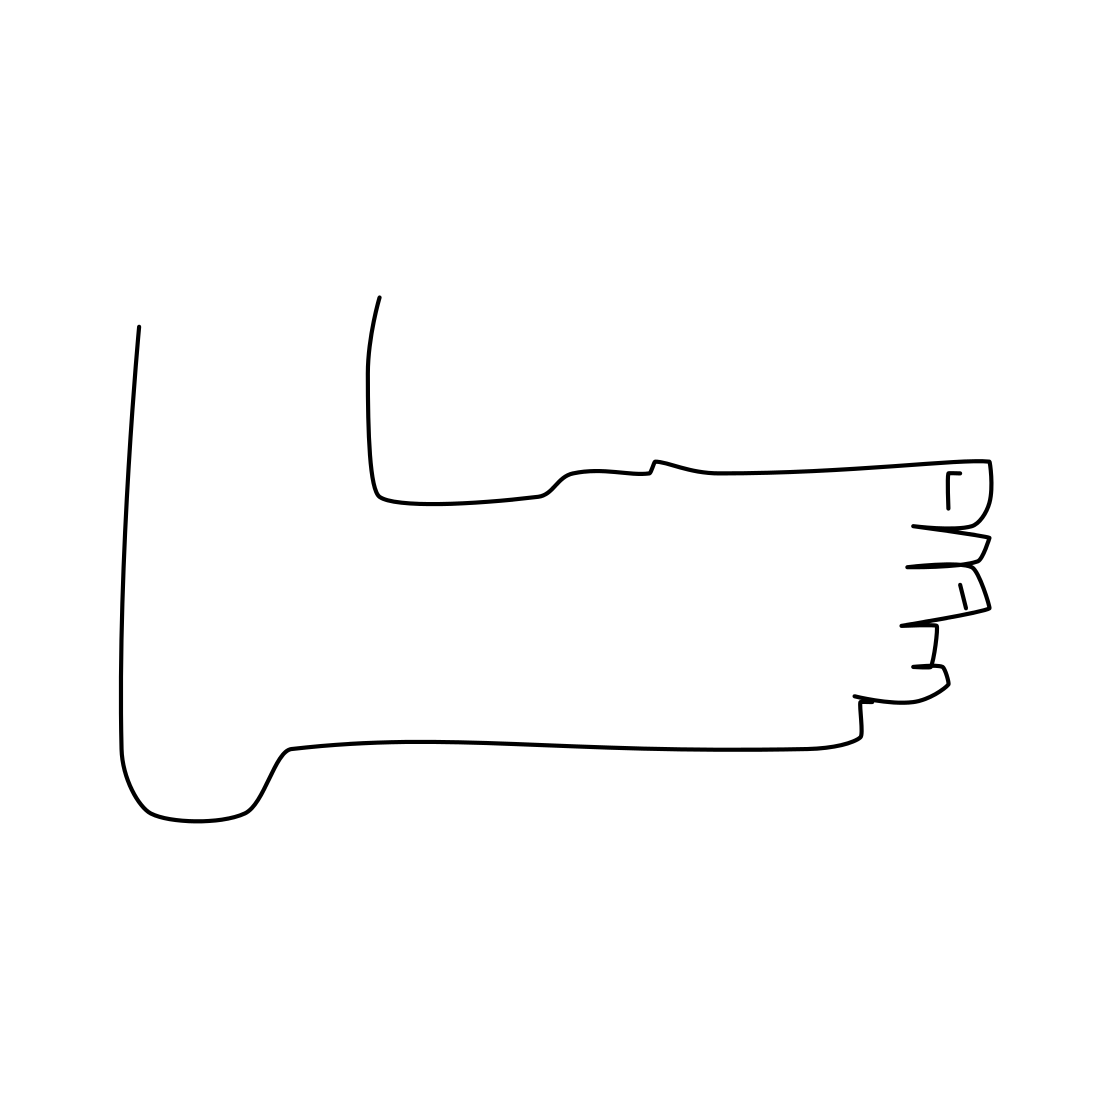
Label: foot